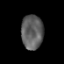
Tissue: prostate
Cell type: Epithelial cells
Senescence score: 0.3599
Nuclear area (px): 733
Mean DAPI intensity: 95.018